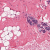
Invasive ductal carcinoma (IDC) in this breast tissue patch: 0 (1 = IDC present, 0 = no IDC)